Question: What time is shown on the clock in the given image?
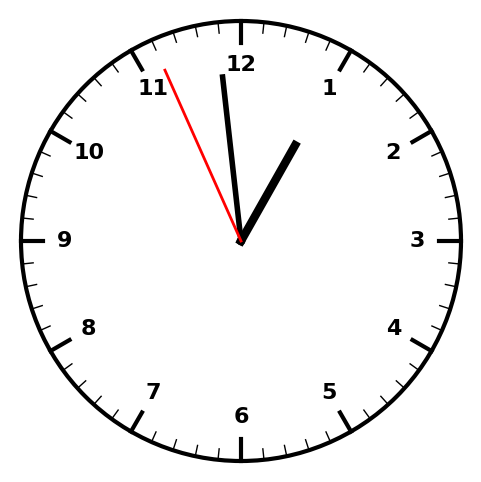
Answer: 12:58:56